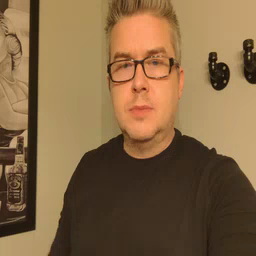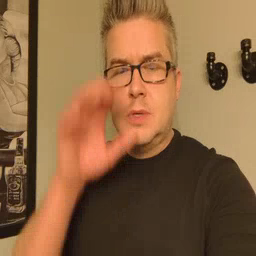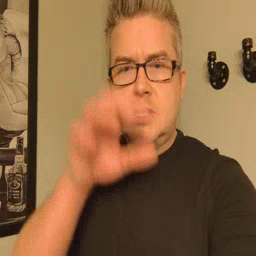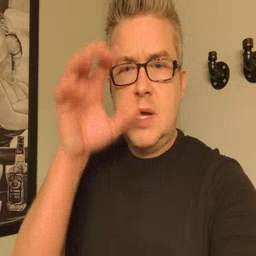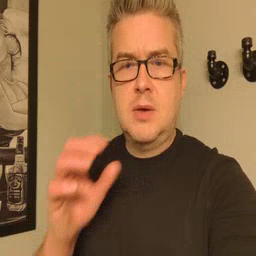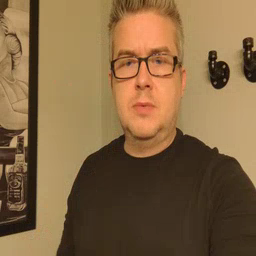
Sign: alligator